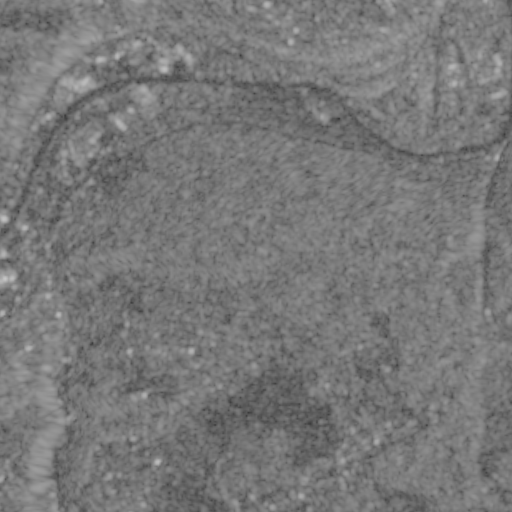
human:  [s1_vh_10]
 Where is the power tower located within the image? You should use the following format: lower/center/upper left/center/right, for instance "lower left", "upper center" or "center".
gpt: The power tower is located in the right of the image.
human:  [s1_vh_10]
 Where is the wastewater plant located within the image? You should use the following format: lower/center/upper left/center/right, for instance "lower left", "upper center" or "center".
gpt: The wastewater plant is located in the upper left of the image.
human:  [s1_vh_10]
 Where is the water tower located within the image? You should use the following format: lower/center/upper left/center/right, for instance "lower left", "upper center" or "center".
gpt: The water tower is located in the lower right of the image.
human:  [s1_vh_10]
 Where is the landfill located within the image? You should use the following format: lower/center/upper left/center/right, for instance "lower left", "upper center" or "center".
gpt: There is no landfill in the image.

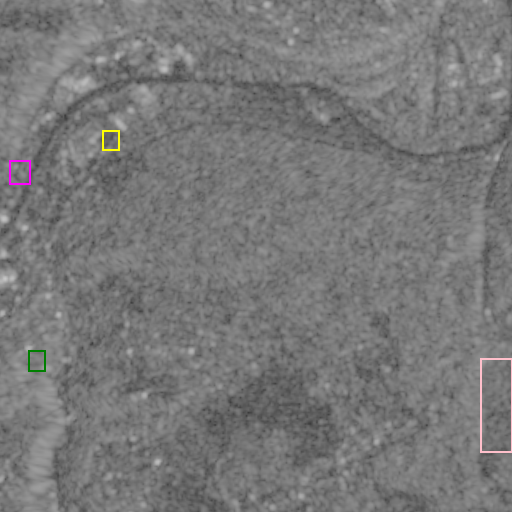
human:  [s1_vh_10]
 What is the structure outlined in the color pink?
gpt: The structure outlined in pink is a crop field.
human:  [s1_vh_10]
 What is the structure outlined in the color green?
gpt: The structure outlined in green is a park.
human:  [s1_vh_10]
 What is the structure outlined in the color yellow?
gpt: The structure outlined in yellow is a parking lot.
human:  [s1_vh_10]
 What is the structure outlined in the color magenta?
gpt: The structure outlined in magenta is a wastewater plant.
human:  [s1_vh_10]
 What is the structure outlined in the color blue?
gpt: There is no blue outline.